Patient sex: M
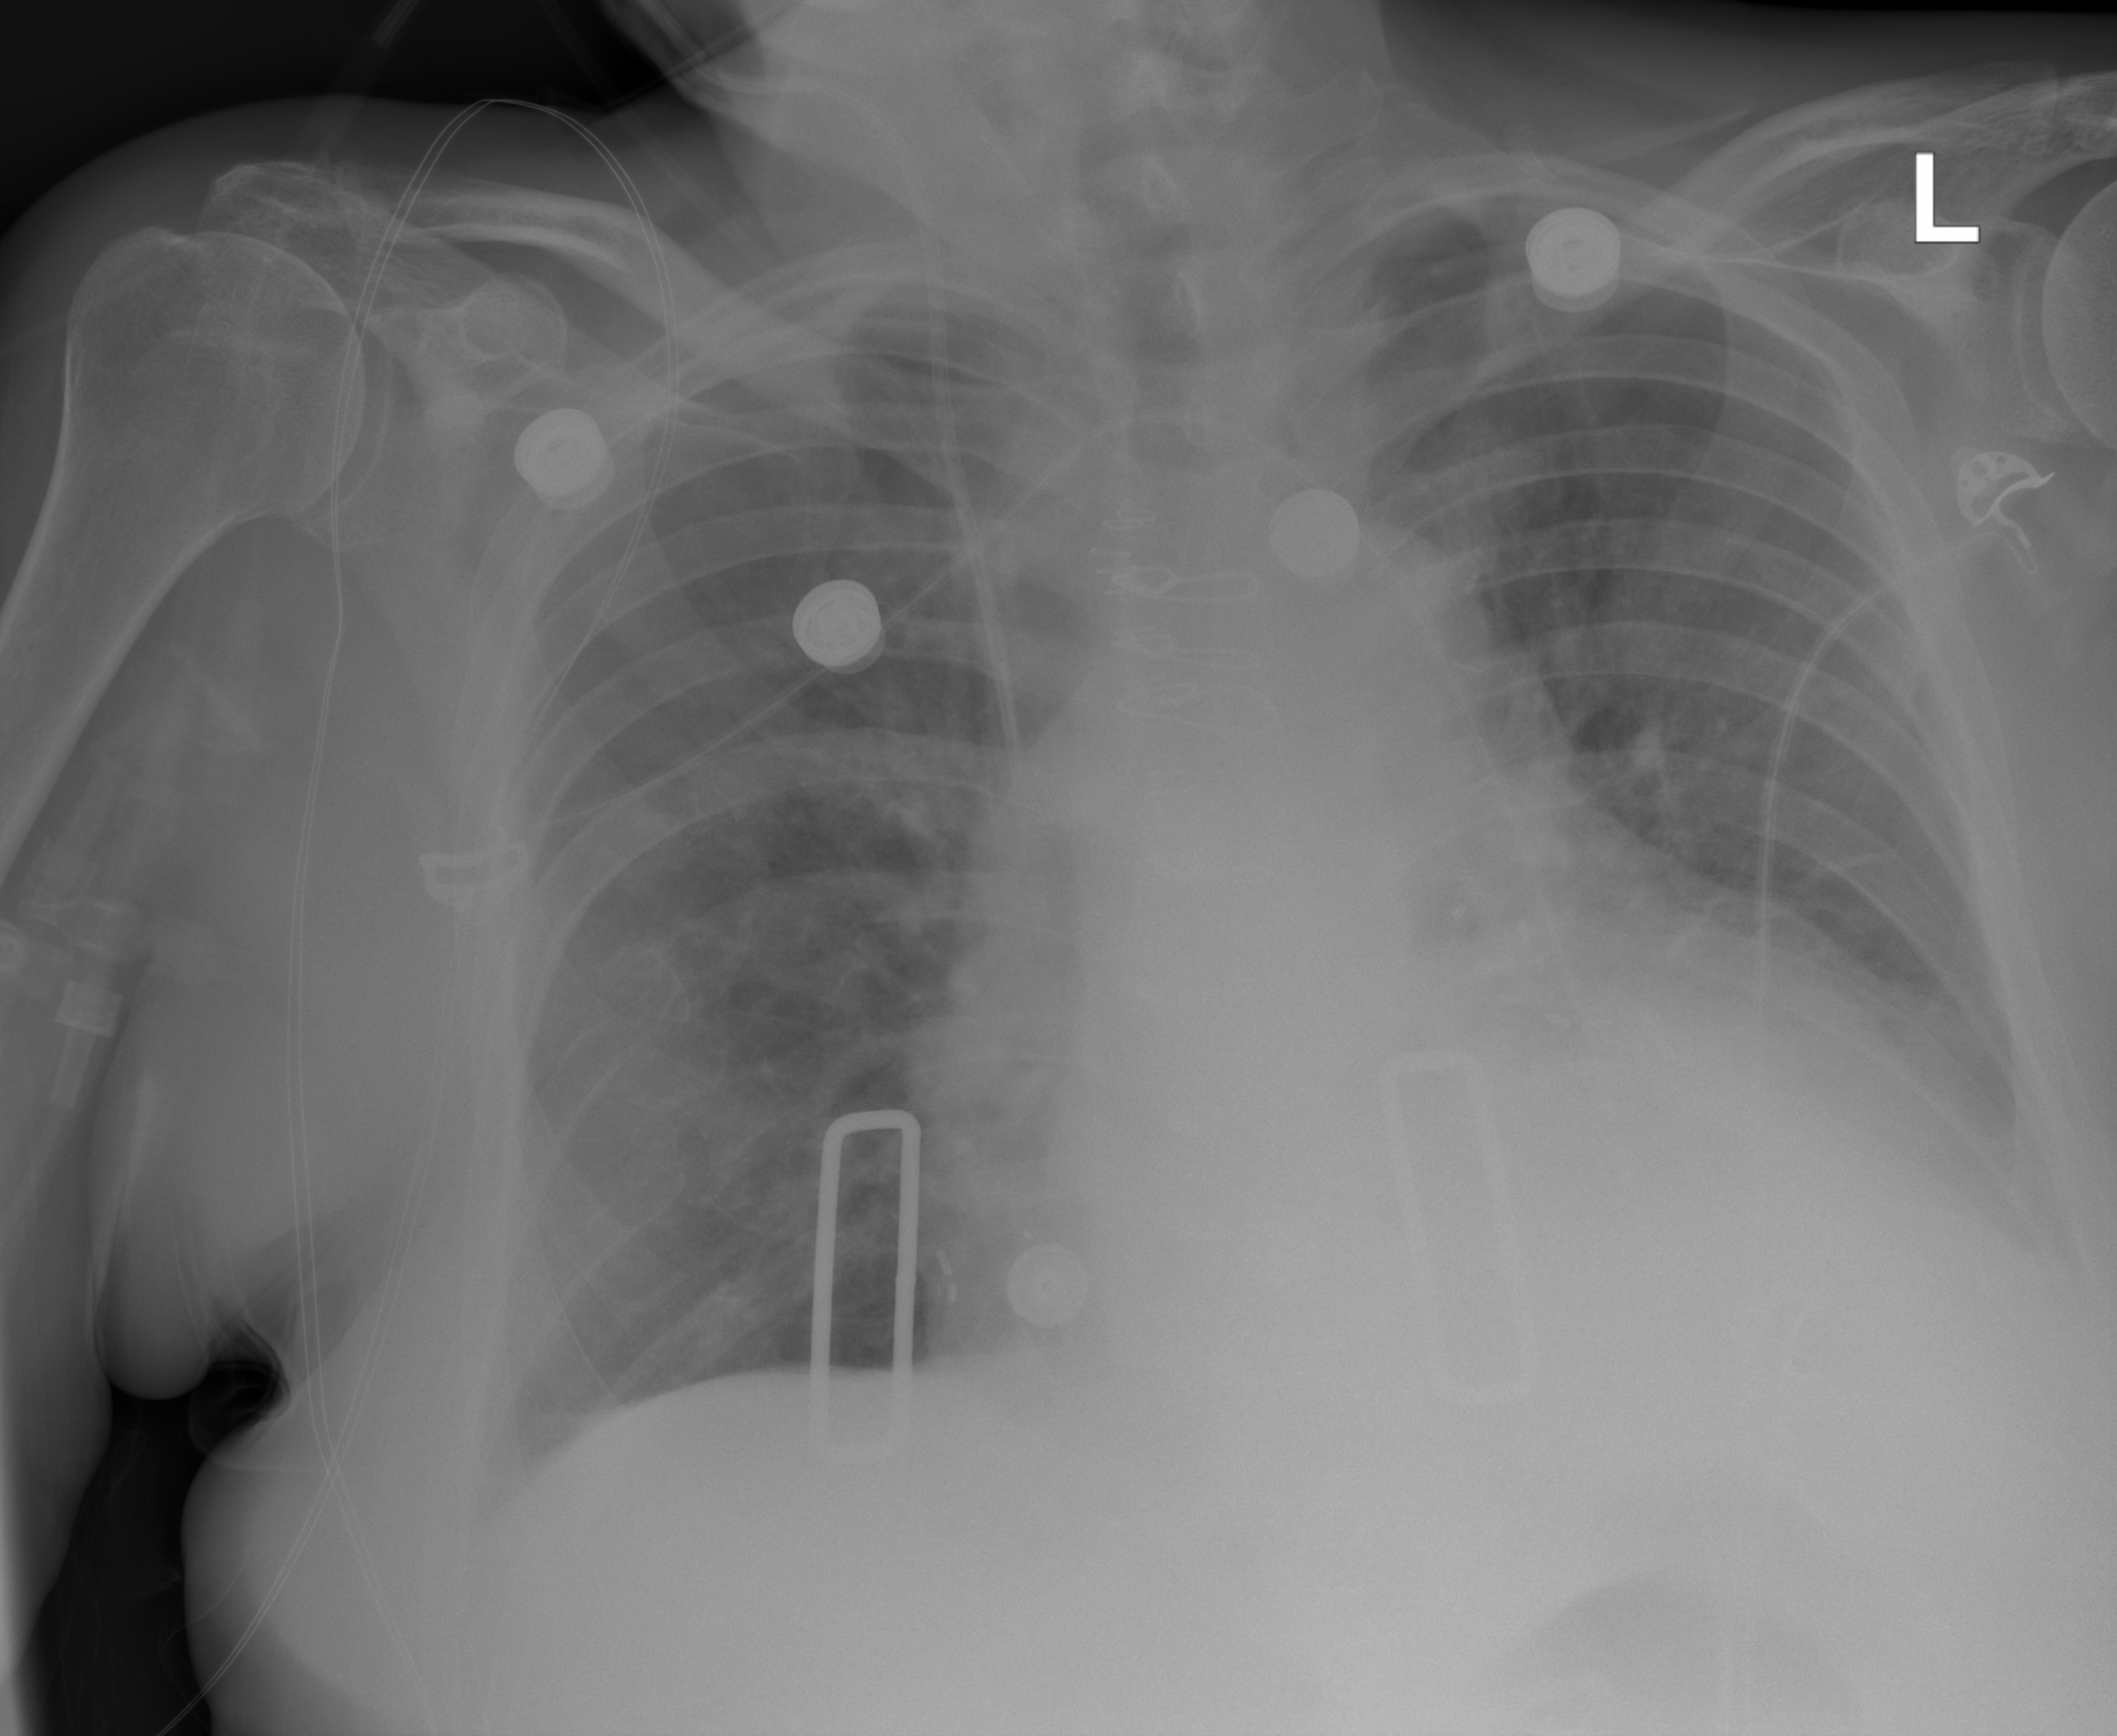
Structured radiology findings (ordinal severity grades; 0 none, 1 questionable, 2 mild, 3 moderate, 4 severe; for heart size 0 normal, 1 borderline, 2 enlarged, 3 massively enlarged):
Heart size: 2
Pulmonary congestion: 0
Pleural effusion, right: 0
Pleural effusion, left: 2
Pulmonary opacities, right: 0
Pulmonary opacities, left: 0
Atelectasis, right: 0
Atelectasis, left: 2